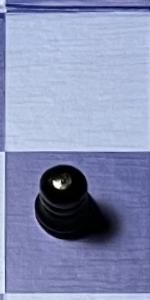
Label: Pawn_Black